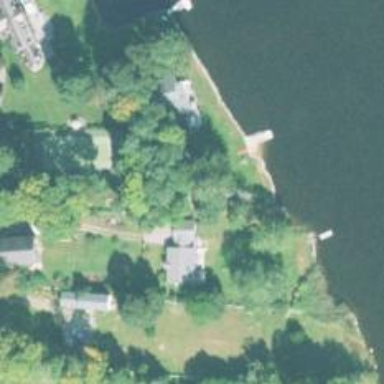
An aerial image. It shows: Residential driveway.